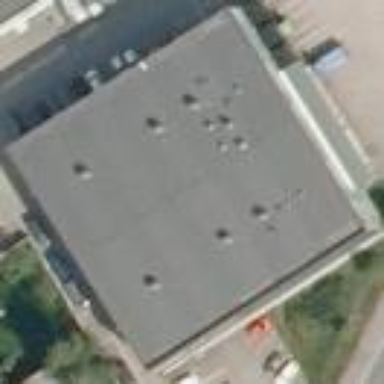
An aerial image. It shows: Warehouse.